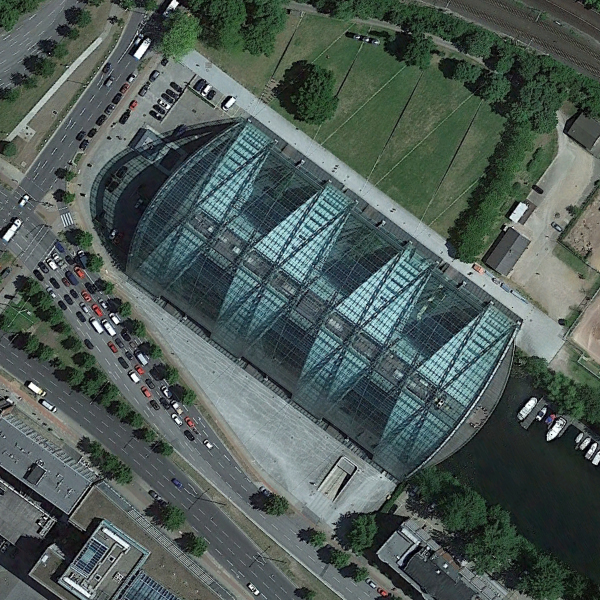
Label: Center